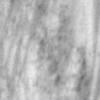
Label: no_change